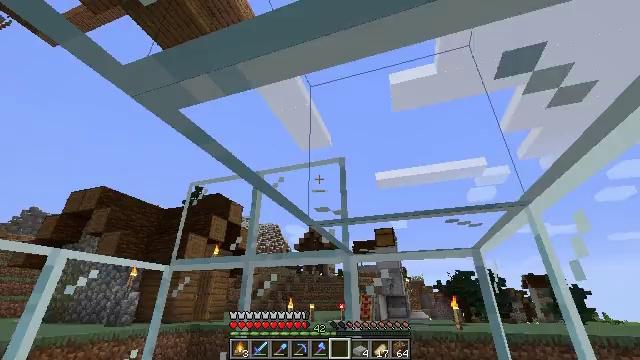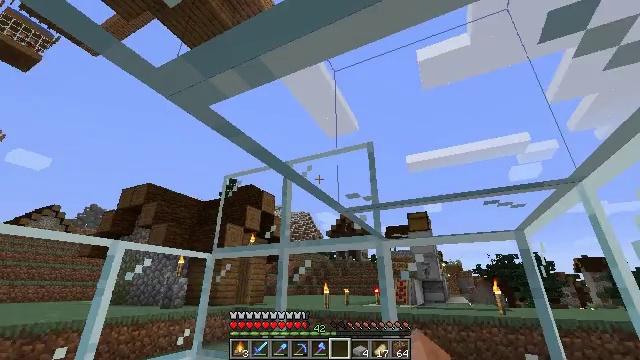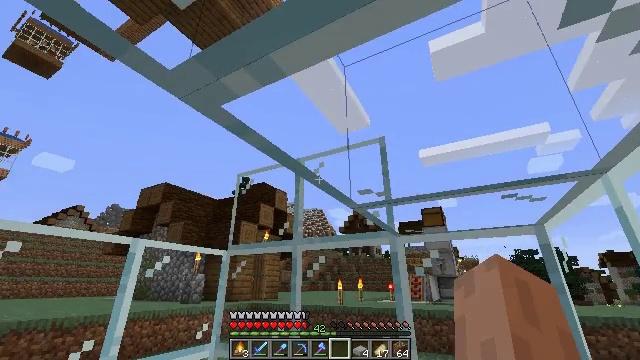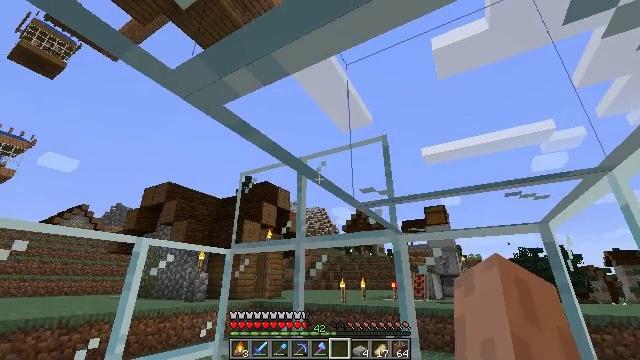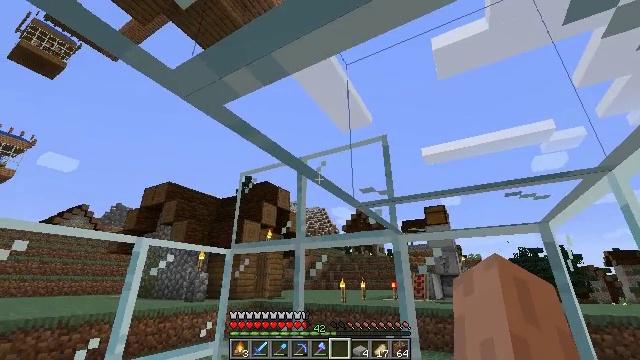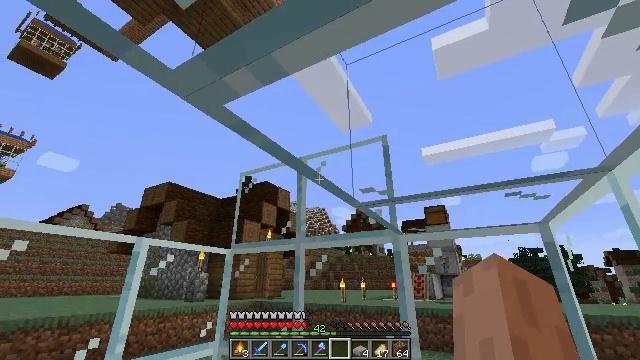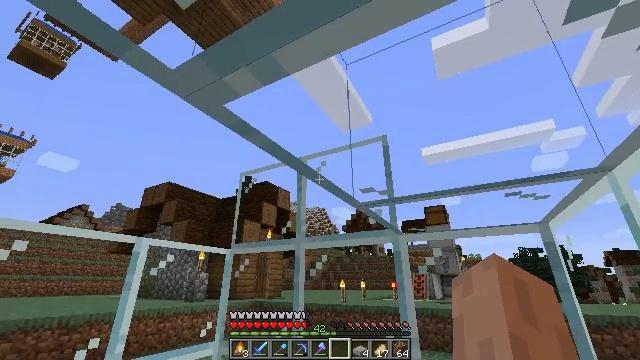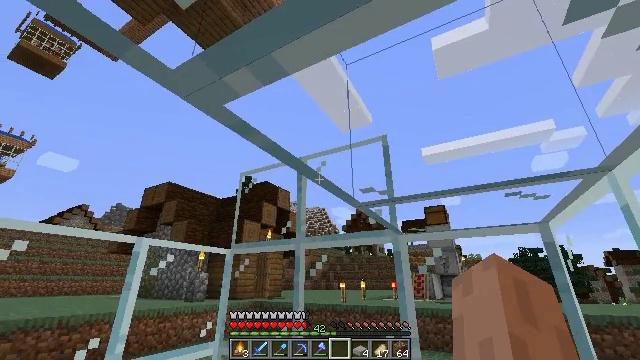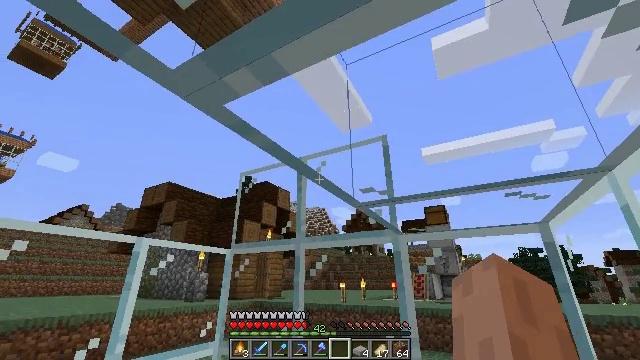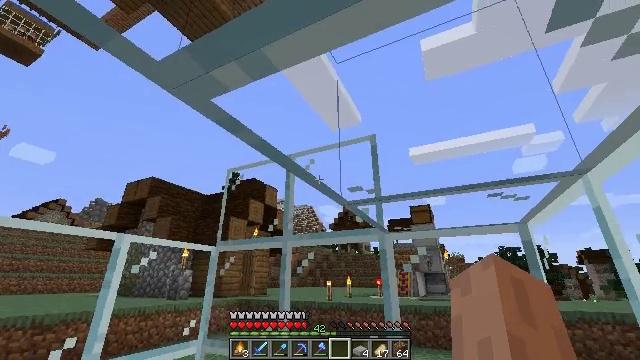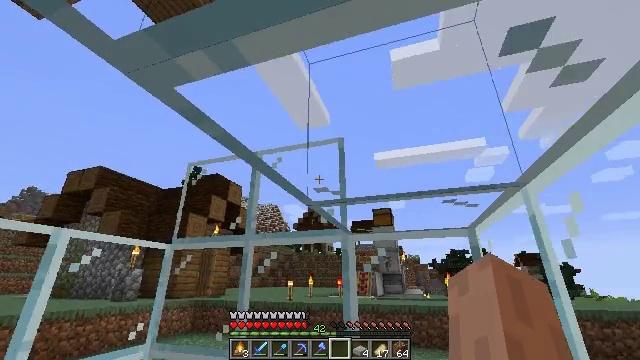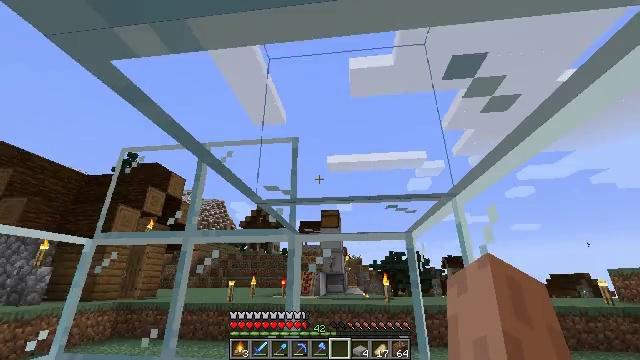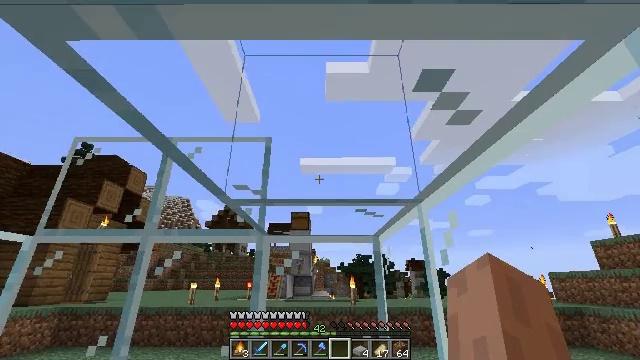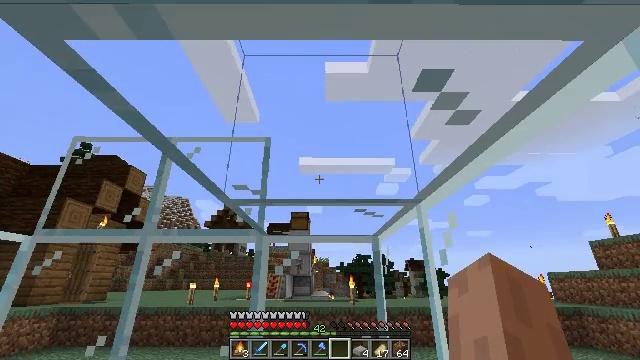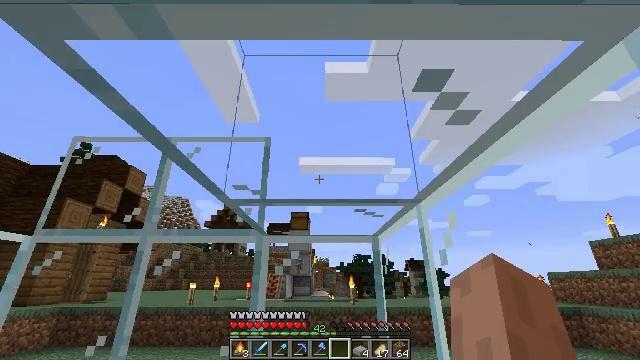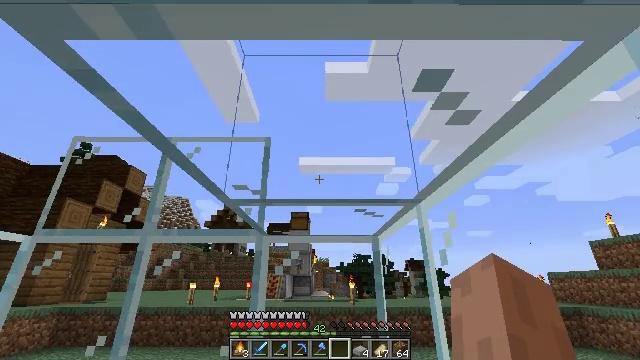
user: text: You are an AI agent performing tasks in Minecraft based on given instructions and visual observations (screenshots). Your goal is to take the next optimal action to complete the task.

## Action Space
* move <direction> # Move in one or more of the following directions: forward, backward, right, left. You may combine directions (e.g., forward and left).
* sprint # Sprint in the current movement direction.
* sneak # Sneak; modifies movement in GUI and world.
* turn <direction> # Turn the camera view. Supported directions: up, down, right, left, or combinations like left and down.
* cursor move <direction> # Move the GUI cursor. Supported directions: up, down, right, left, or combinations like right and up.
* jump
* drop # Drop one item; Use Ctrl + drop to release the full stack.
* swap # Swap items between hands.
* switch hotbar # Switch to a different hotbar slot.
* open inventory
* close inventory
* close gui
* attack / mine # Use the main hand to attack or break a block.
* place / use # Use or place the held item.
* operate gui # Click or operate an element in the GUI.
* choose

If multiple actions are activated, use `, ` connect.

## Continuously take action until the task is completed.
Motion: motion action
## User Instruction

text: Use the crafting table to craft a spruce door.
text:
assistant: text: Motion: turn left and down
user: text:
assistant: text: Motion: turn left
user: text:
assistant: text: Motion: no_op
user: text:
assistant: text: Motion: no_op
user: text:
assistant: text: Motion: no_op
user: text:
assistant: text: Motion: no_op
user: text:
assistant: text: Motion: no_op
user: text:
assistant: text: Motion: no_op
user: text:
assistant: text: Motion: turn right
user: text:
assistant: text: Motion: turn right
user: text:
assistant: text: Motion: turn right
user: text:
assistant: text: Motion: turn right
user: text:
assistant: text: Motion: no_op
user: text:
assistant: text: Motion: no_op
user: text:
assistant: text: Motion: no_op
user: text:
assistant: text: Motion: no_op
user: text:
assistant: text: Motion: no_op
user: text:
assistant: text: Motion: turn left and up
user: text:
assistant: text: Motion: turn left and up
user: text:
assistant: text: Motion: no_op
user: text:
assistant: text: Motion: no_op
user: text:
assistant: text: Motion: no_op
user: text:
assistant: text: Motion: no_op
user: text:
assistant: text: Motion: no_op
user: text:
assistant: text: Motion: no_op
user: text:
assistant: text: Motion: no_op
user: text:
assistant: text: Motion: no_op
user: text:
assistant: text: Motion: no_op
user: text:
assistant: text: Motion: turn right and down
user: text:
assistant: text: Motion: turn right and down